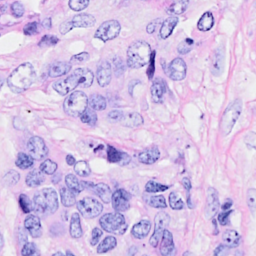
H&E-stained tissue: Breast